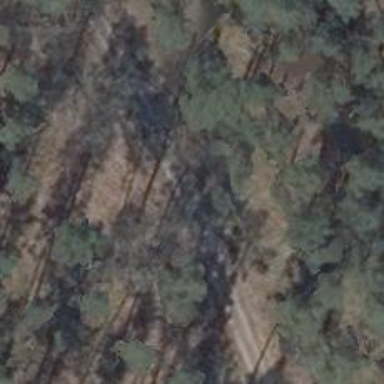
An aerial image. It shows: Dirt track road with grade3 tracktype.